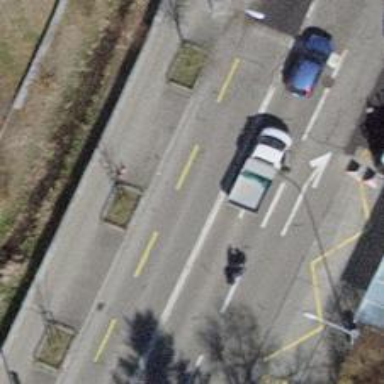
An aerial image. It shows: Tertiary road with asphalt surface. It has separate sidewalk and cycle lane on the left.